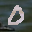
Label: 0